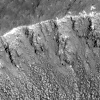
Atmospheric dust classification: not_dusty